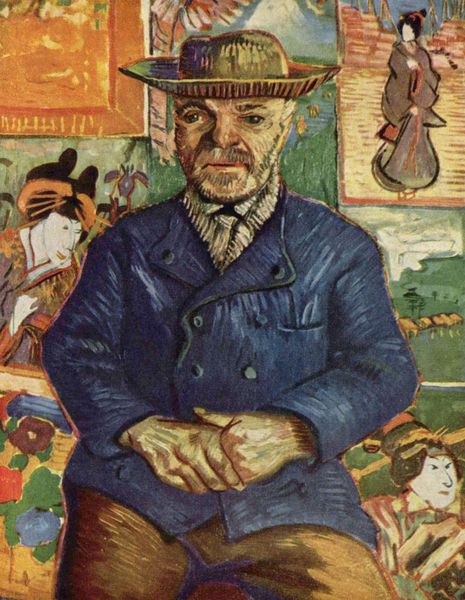
Titel: Porträt des Père Tanguy
Künstler: Vincent van Gogh
Standort: Beverly Hills (California)
Institution: (Privatsammlung)
Schlagwörter: berg, blau, dunkel, gemälde, hand, himmel, kopf, mann, schatten, weiß, frauen, gelb, grün, landschaft, menschen, ocker, sitzen, blume, blumen, braun, bunt, daumen, fenster, frau, grau, hintergrund, hut, kleid, licht, nase, ohr, orange, schwarz, stuhl, blick, blüte, blüten, gras, rasen, rot, tuch, weg, wiese, wolke, beige, haube, hochformat, teppich, alt, bart, hemd, hose, jacke, wand, augen, bärtig, falten, gesicht, kragen, mensch, rahmen, vollbart, bild, bildnis, hände, portrait, porträt, öl, mantel, realismus, sessel, sitzend, drei, tanzen, en face, frontal, knopf, garten, kopfbedeckung, farbig, japan, wangen, bilder, sofa, moderne, berge, farben, modern, violett, naiv, van gogh, figuren, seemann, duktus, gefaltet, tapete, wandteppich, strohhut, krawatte, ernst, pupillen, sitzt, atelier, japonismus, teppiche, japanerin, japanisch, knöpfe, revers, hutkrempe, krempe, lächelnd, exotik, exotisch, striche, surreal, gauguin, alter, gogh, asien, geisha, schraffur, strich, selbstbildnis, asiatisch, matrose, tasche, pinselstrich, vincent van gogh, braue, poster, tracht, chinesisch, china, kravatte, schlips, gefaltete hände, adern, bleich, vorderansicht, freund, kapitän, bild im bild, wnad, kunsthändler, stiche, schafe, turban, brau, wandbehang, expression, vincent, drucke, holzschuhe, jackentasche, gestrichelt, fraben, grauhaarig, blauer mantel, van, landschat, kimono, landschaften, bordell, mud, asiatin, knöofe, hande, nbild, strichig, bartstoppeln, brusttasche, zweireiher, gesha, geishas, bküte, nippon, galerist, gaisha, geischa, siese, blaue jacke, anmann, jacke+, japanische tapete, farbenhändler, kraweatte, braune hose, expressionismus mann hut farben jacke, jnopf